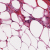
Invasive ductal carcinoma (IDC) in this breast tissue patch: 0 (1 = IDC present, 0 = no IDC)